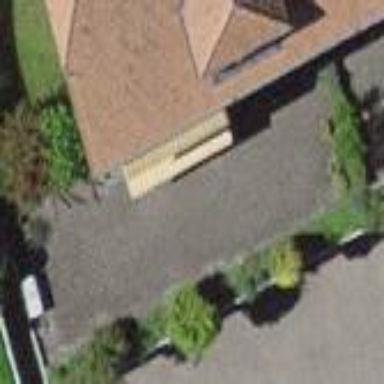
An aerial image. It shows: Garage.